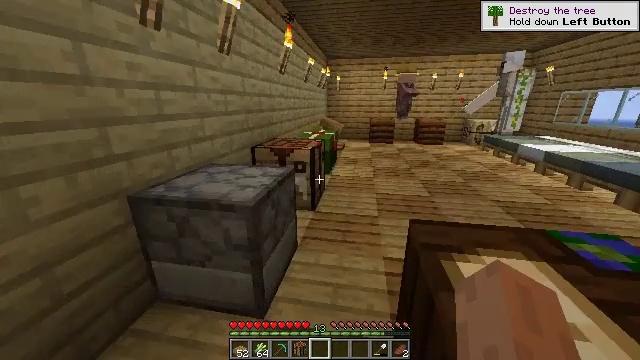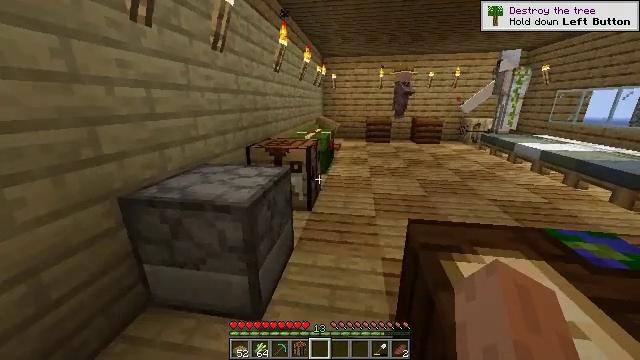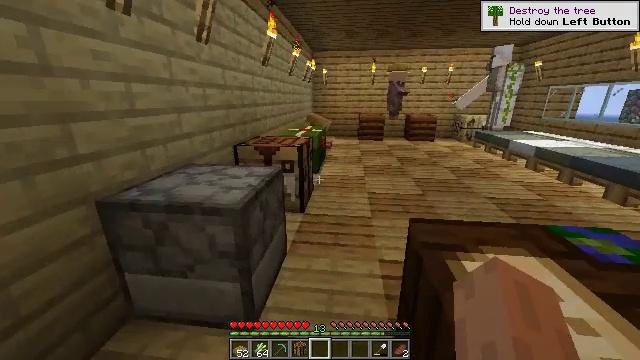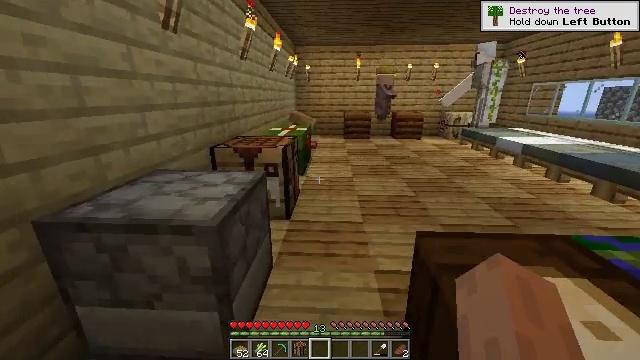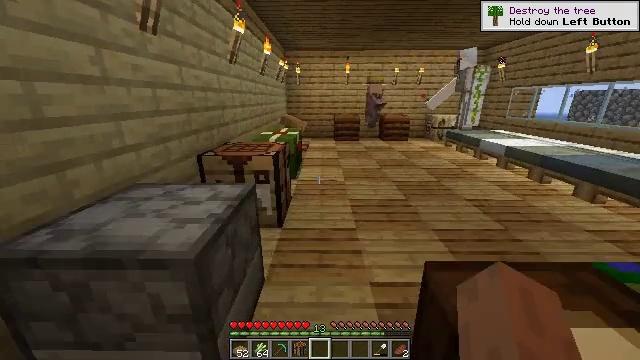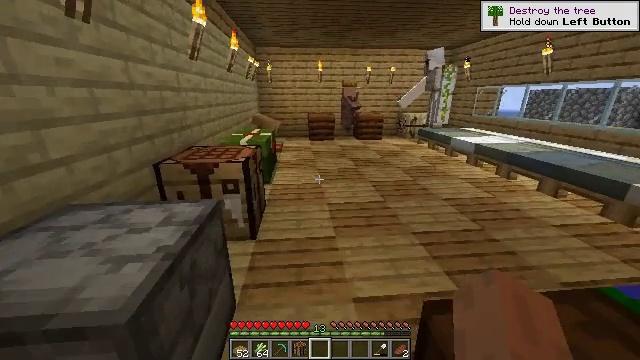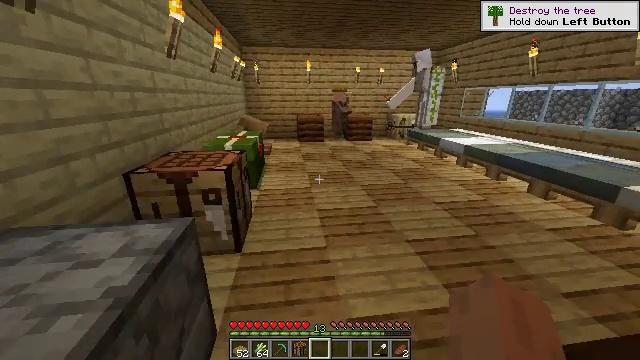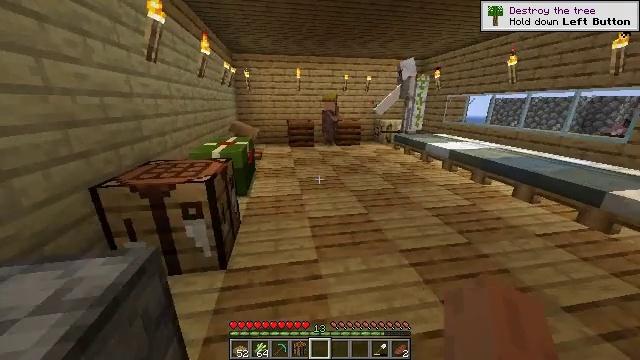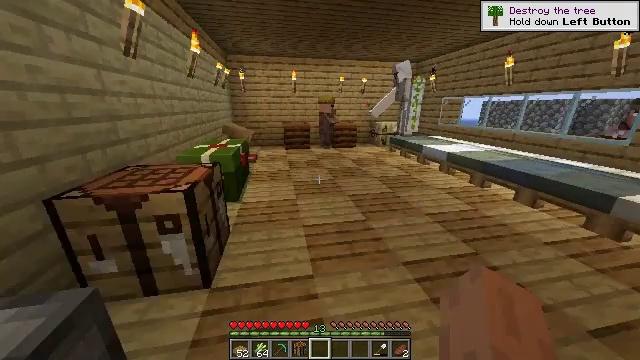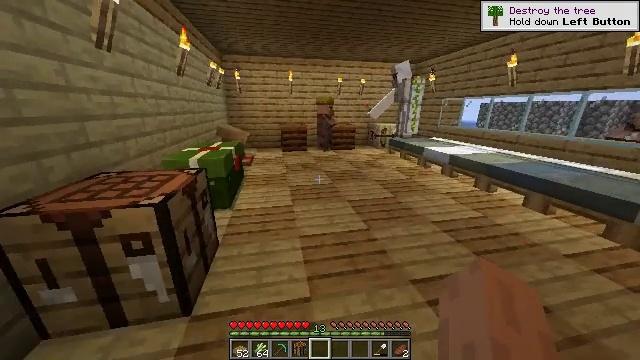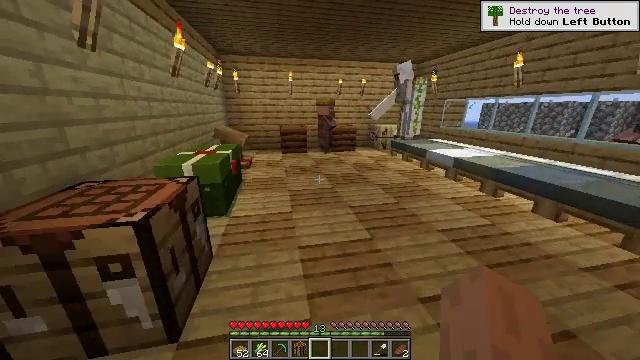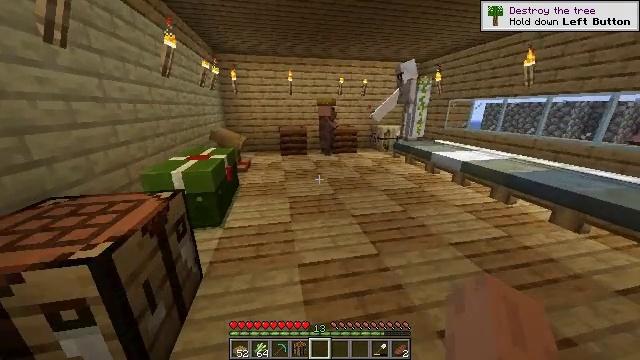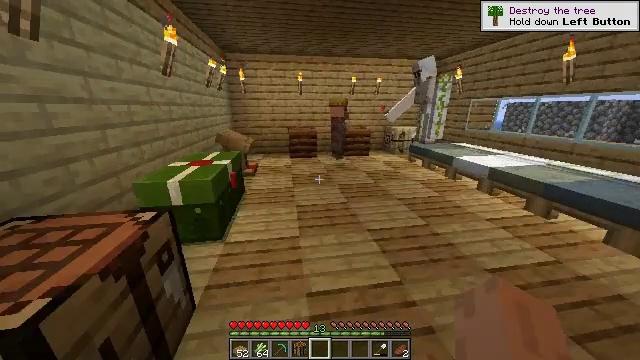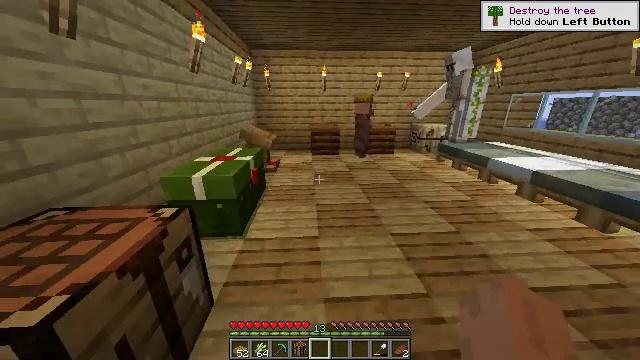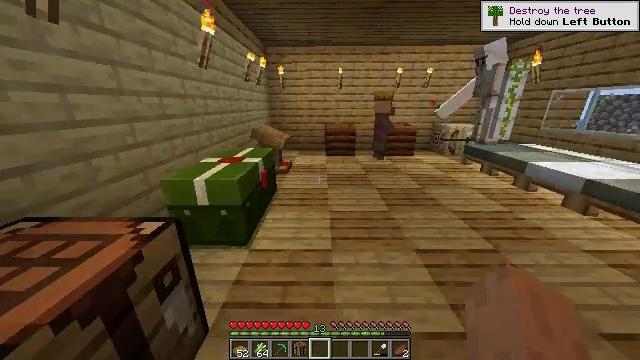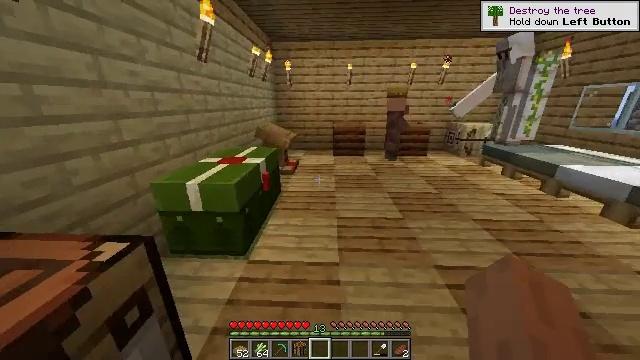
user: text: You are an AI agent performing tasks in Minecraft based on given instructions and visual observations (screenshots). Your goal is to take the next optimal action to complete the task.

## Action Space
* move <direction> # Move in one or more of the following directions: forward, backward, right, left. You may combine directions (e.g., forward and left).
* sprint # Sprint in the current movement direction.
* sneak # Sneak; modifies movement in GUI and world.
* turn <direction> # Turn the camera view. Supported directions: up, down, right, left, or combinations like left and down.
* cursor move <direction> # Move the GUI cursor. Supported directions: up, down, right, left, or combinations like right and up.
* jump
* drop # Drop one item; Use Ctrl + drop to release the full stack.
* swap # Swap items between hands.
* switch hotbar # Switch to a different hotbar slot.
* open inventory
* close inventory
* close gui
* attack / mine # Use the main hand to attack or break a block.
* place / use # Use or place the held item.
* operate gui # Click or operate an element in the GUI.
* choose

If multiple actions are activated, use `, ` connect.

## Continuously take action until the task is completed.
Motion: motion action
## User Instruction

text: Get a white carpet by placing wool in the crafting table.
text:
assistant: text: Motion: move forward, sprint, turn right
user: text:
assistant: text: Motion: move forward, sprint, turn right
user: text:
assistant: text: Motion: move forward, sprint, turn right
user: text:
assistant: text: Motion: move forward, sprint, turn right
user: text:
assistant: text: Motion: move forward, sprint, turn right
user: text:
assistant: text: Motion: move forward, sprint, turn right
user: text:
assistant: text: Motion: move forward, sprint, turn right
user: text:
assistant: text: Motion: move forward, sprint, turn right
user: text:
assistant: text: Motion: move forward, sprint
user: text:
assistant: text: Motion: move forward, sprint
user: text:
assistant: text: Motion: move forward, sprint
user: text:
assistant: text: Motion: move forward, sprint, turn left
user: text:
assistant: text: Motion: move forward, sprint, turn left
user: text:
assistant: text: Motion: move forward, sprint, turn left
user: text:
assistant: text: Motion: move forward, sprint, turn left
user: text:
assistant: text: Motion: move forward, sprint, turn left
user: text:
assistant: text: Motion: move forward, sprint, turn left
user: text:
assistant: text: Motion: move forward, sprint, turn left
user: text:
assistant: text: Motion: move forward, sprint, turn left and down
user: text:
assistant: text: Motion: move forward, sprint, turn left and down
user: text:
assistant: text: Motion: move forward, sprint, turn left and down
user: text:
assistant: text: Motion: move forward, sprint, turn left
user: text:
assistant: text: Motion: move forward, sprint, turn left
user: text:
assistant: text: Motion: move forward, sprint, turn left
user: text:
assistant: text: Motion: move forward, sprint
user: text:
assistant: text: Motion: move forward, sprint, turn left and down
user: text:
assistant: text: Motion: turn left and down
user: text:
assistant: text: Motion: turn left and down
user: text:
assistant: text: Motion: turn left and down
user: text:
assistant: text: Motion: turn left and down